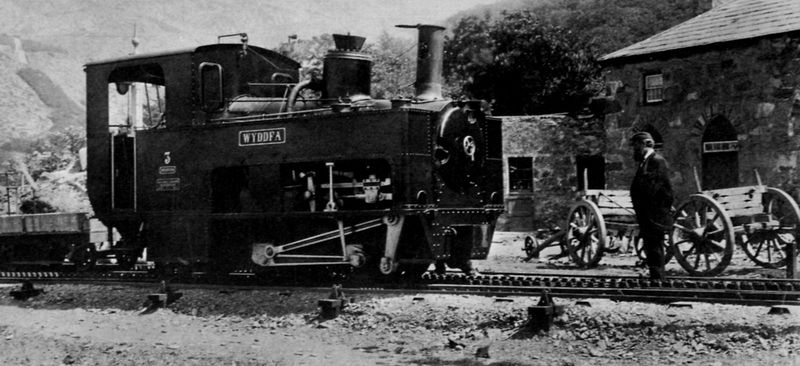
Titel: Llanberis, Snowdon Mountain Bahn
Künstler: Francis Frith
Schlagwörter: baum, berg, blätter, himmel, laub, mann, schatten, weiß, bäume, kirchturm, landschaft, stadt, fenster, grau, hintergrund, hut, licht, schwarz, tür, dach, gebäude, haus, alt, anzug, bart, mütze, wand, architektur, mensch, stehen, stein, steine, herr, schauen, hügel, busch, qualm, sonne, figur, england, wald, kamin, karren, räder, schornstein, turm, deutschland, ansicht, man, berge, gebirge, zug, mauer, amerika, kutsche, schlot, speichen, karre, kies, rad, rundbogen, wagen, dampf, leiter, querformat, treppe, bretter, tor, foto, fotografie, photographie, schild, kohle, technik, schwarz-weiß, bahnhof, deichsel, wägen, sonnig, photo, anhänger, schiefer, bahn, eisenbahn, lok, lokomotive, dampflok, dampflokomotive, gleis, gleise, lock, schiene, schienen, fotographie, schrauben, station, kessel, nürnberg, leiterwagen, keilsteine, gemauert, fürth, dampflock, holzwagen, lore, schaffner, bowler, grossbritannien, schwellen, einstieg, pleuel, bahnstation, gleisbett, kohlewagen, lokomotivführer, schienne, tender, wyddfa, weiche, wagenb, stecke, dasmpf, tür gras, yddfa